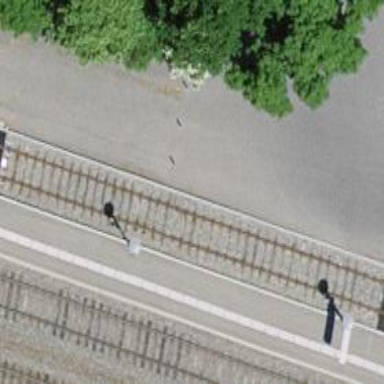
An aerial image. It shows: Bollard.